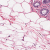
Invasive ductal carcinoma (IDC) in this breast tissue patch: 0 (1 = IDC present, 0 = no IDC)